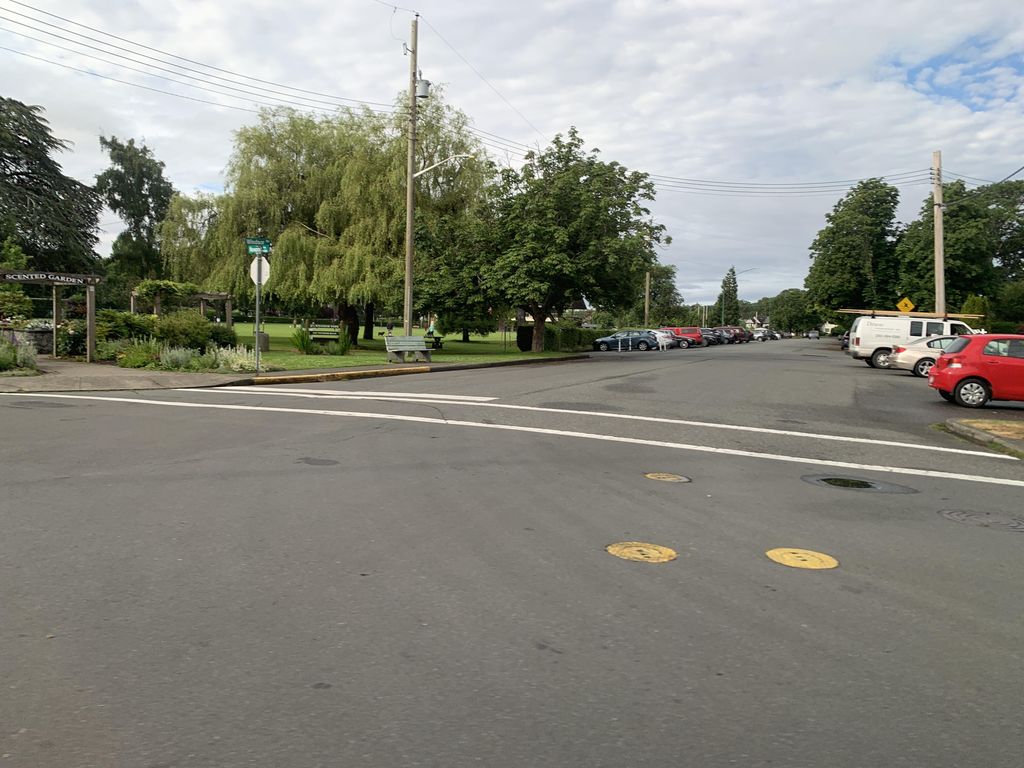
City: victoria